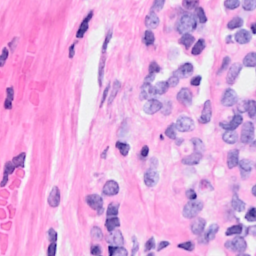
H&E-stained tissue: Breast